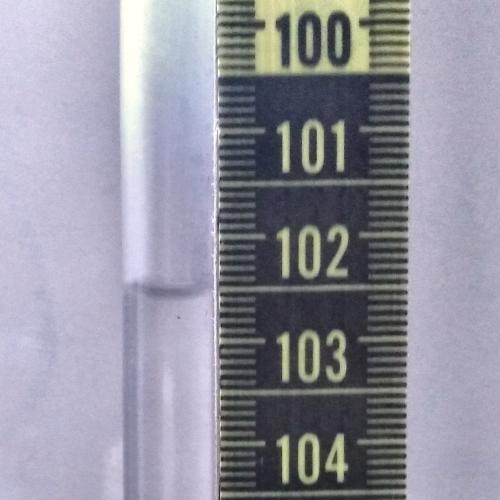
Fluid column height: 102.5 cm